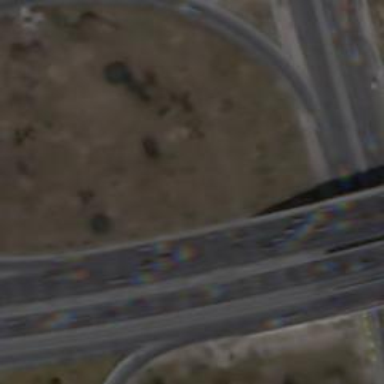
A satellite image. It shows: Motorway junction.